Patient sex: F
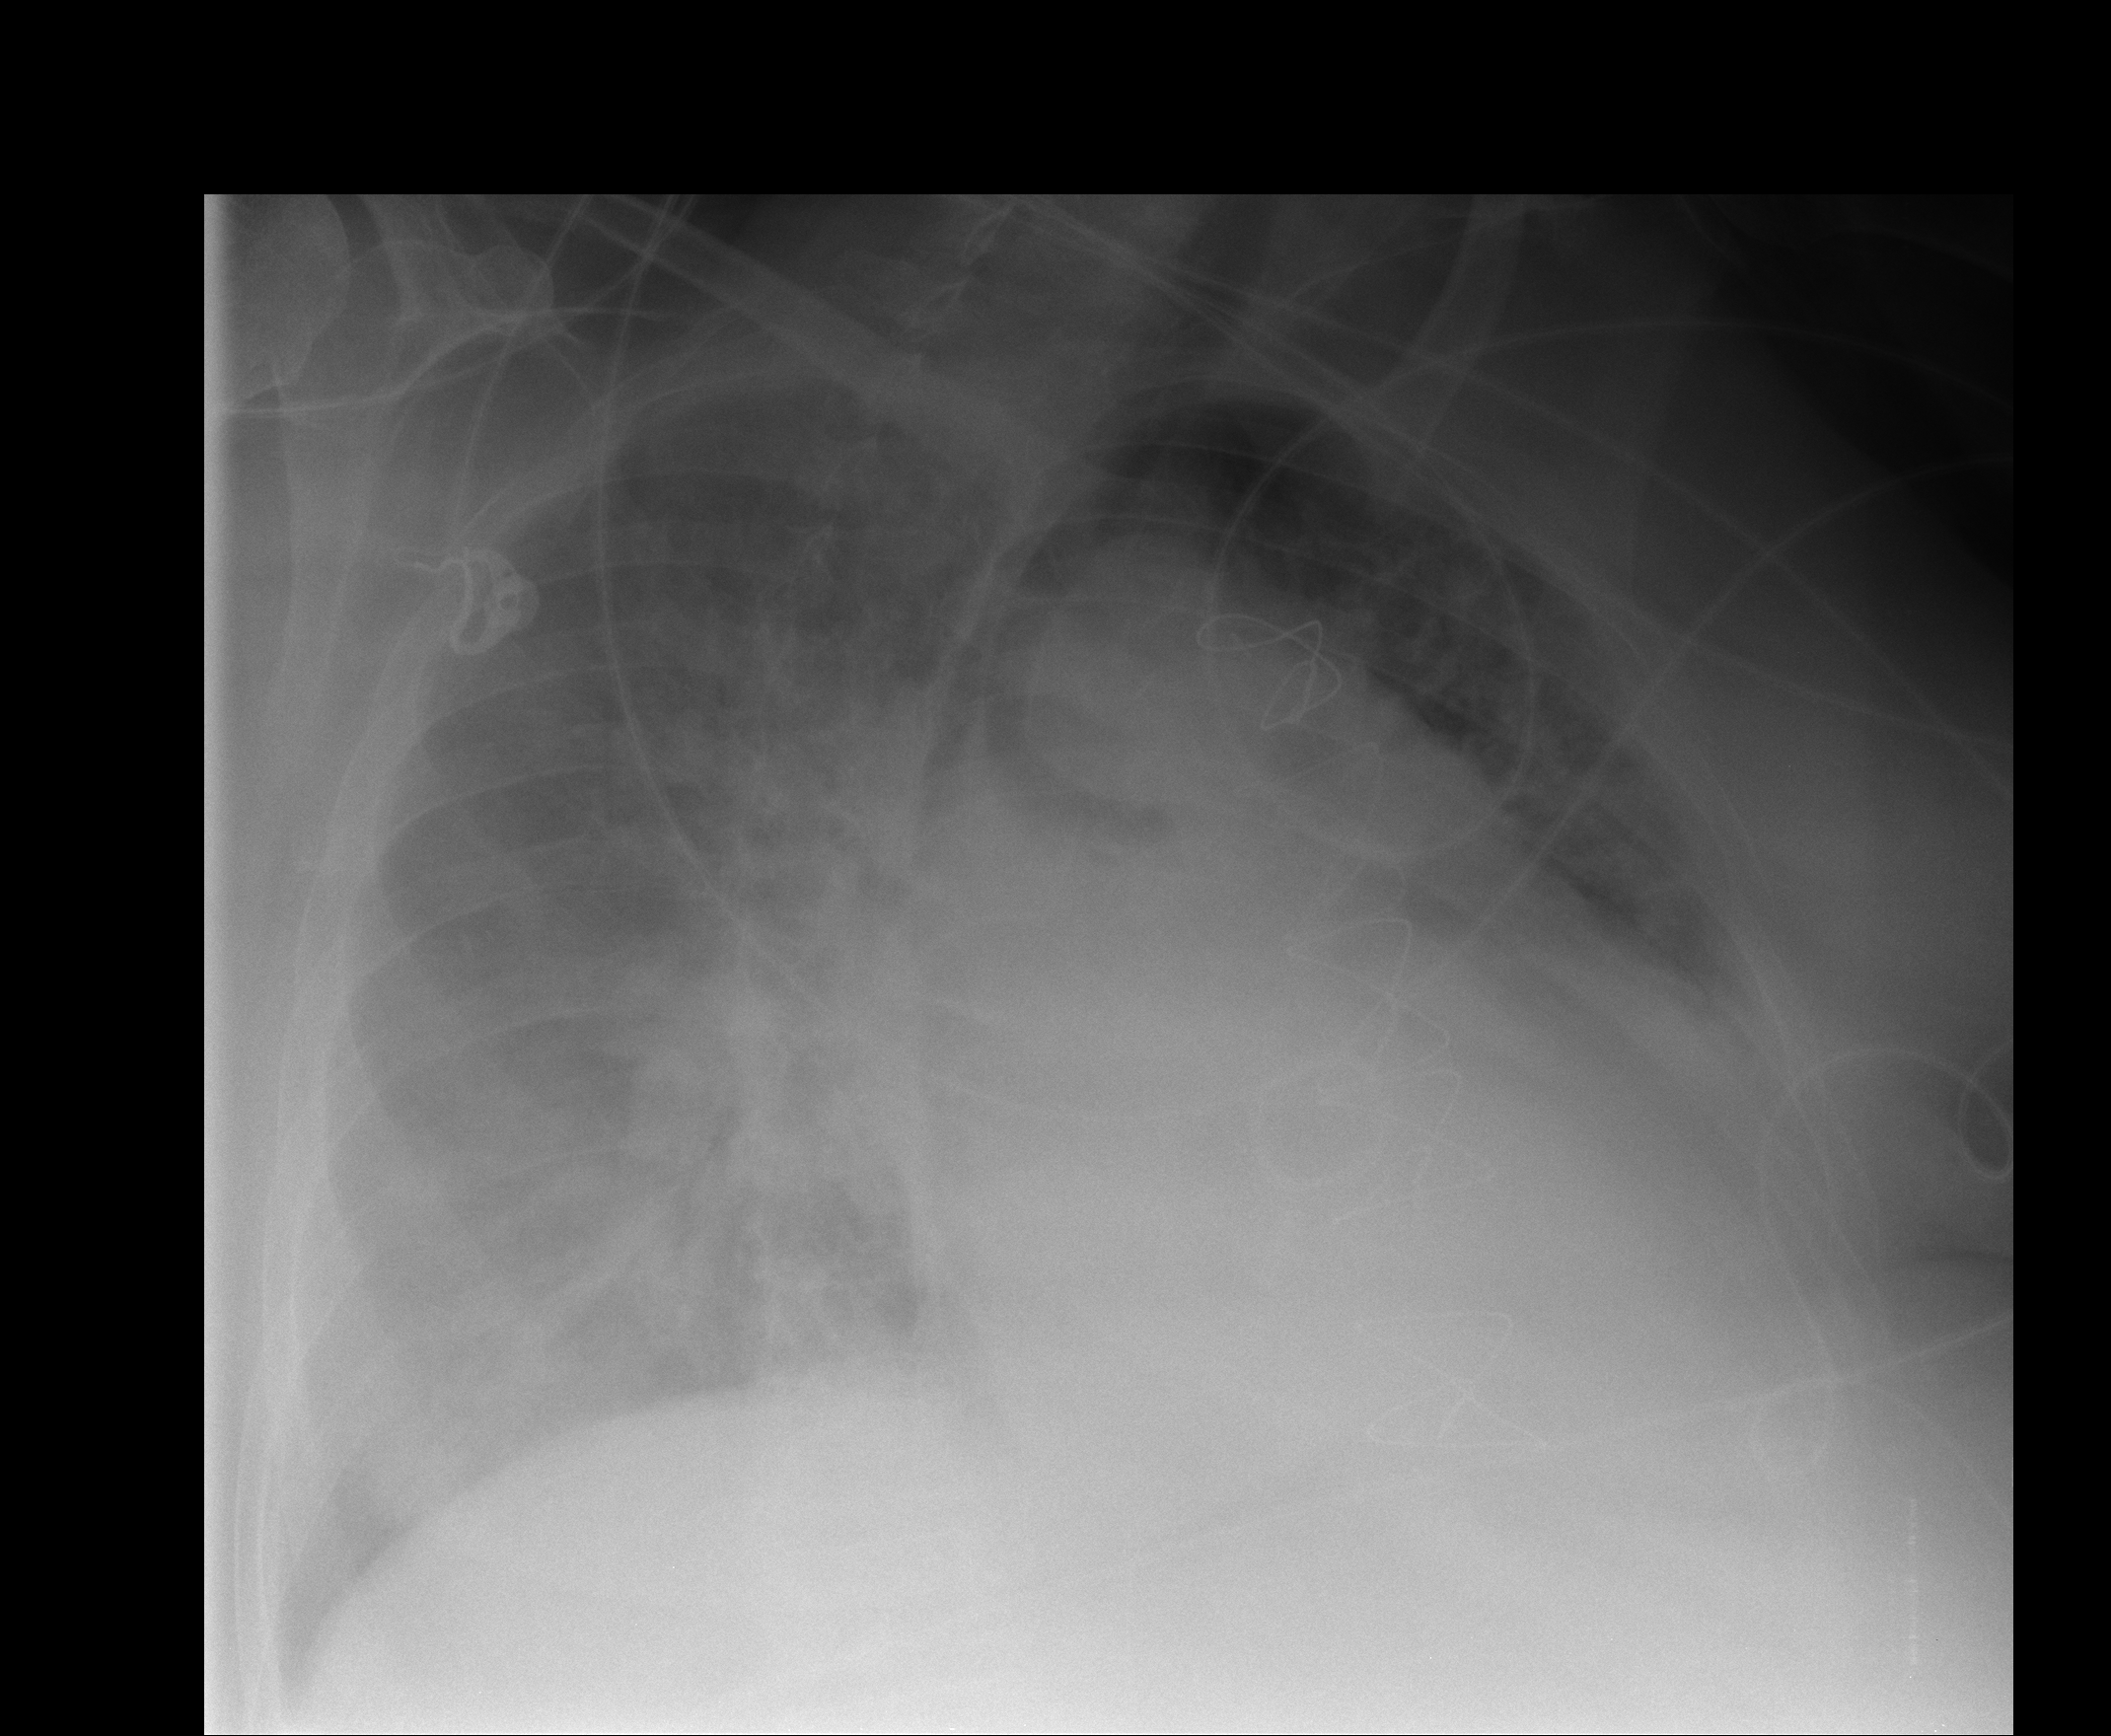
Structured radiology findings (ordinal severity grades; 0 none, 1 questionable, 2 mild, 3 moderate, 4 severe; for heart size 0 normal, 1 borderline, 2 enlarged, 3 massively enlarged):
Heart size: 2
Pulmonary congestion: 1
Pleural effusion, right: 1
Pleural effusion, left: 0
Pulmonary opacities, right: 4
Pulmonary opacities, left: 3
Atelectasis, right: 3
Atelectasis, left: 3